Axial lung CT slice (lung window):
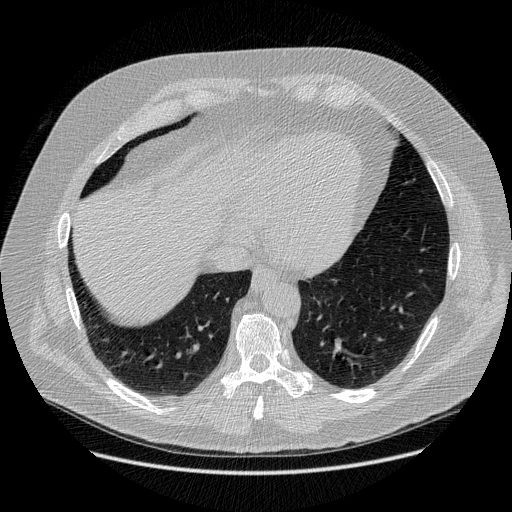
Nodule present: no